Field crop: maize
Growth stage: 2
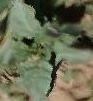
Species: datura